Question:
My Data Somewhat Looks like above.
I want to mind the latest entry having the maximum log_id as per each group of job_id,run_id,start_hour,end_hour.
I am trying to use the Below Query but unfortunately it is returning the minimum log_id record from the group instead of the maximum.
Please help
'''
select * from
(select * from job_monitor_log order by job_id,log_id)t1
group by job_id,run_id,start_hour,end_hour having max(log_id);
'''
Note - The Query should be as per MYSQL
Expected Output as Below-
<URL>
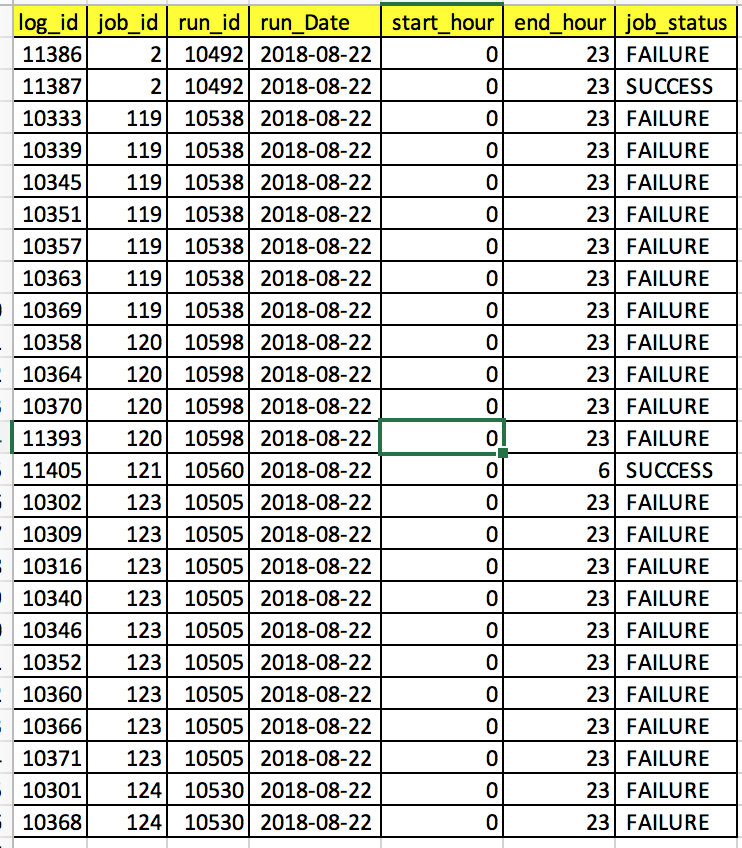
Answer: One canonical way to do this is to join to a subquery which finds the latest 'log_id' value for each group as you have defined it:
'''
SELECT j1.*
FROM job_monitor_log j1
INNER JOIN
(
SELECT job_id, run_id, start_hour, end_hour, MAX(log_id) AS max_log_id
FROM job_monitor_log
GROUP BY job_id, run_id, start_hour, end_hour
) j2
ON j1.job_id = j2.job_id AND
j1.run_id = j2.run_id AND
j1.start_hour = j2.start_hour AND
j1.end_hour = j2.end_hour AND
j1.log_id = j2.max_log_id;
'''
If you can use MySQL 8+ or later, then you may use analytic functions here:
'''
SELECT log_id, job_id, run_id, run_Date, start_hour, end_hour, job_status
FROM
(
SELECT *,
ROW_NUMBER() OVER (PARTITION BY job_id, run_id, start_hour, end_hour
ORDER BY log_id DESC) rn
FROM job_monitor_log
) t
WHERE rn = 1;
'''
If there could be two or more records per group which are tied regarding having the max 'log_id' value, then you may replace 'ROW_NUMBER' with 'RANK' or 'DENSE_RANK' to include all such ties.
To cover all bases, we could also use a correlated subquery approach, which is along the lines of what you were originally trying to do:
'''
SELECT log_id, job_id, run_id, run_Date, start_hour, end_hour, job_status
FROM job_monitor_log j1
WHERE log_id = (SELECT MAX(t2.log_id)
FROM job_monitor_log j2
WHERE j1.job_id = j2.job_id AND
j1.run_id = j2.run_id AND
j1.start_hour = j2.start_hour AND
j1.end_hour = j2.end_hour);
'''
This would include all ties for the maximum 'log_id' value per group. But, this is probably the least performant approach of the three queries given. Sometimes though, when using things like ORM frameworks, we might have the need to express the query as shown above.